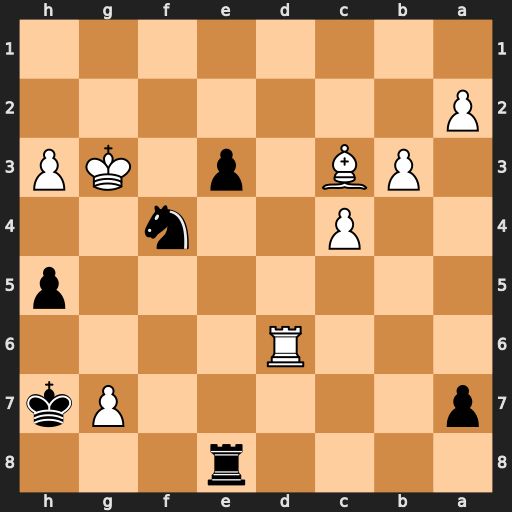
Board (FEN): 4r3/p5Pk/3R4/7p/2P2n2/1PB1p1KP/P7/8
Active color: b
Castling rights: -
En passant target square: -
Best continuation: Ne2+ Kg2 Nxc3